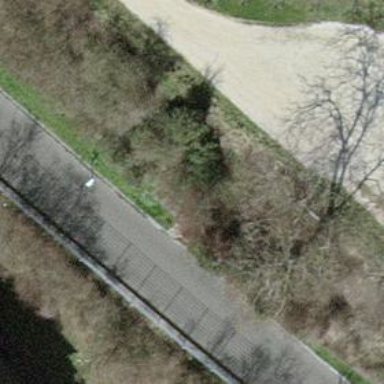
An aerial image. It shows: Bench.